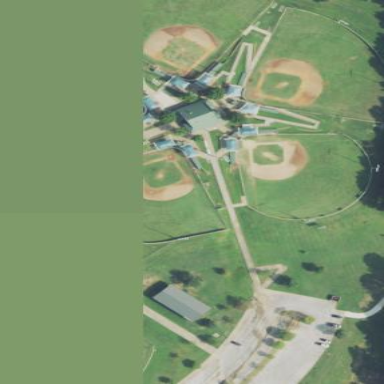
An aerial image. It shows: Baseball pitch for leisure land.